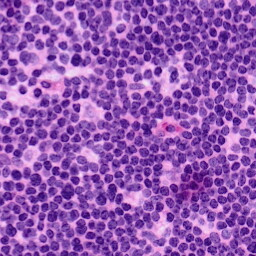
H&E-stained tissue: LymphNode